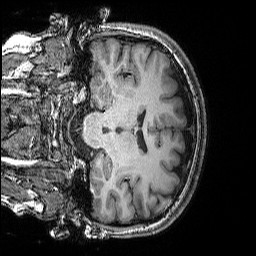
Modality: T1w
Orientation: coronal
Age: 21
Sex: female
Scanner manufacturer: siemens
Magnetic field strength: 3 T
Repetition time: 2.25 s
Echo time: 0.00418 s